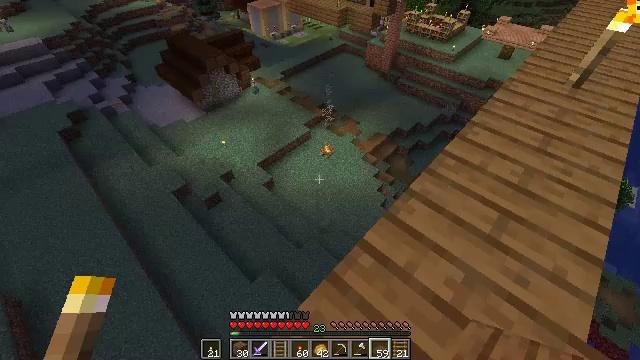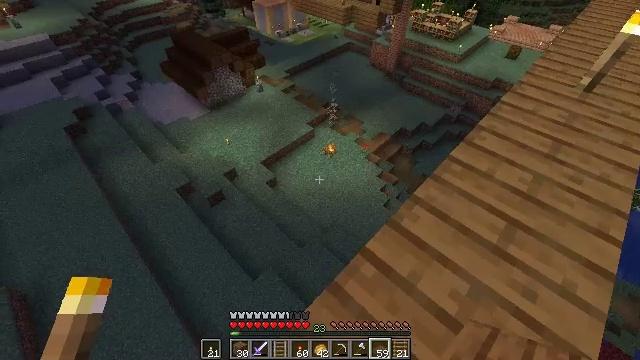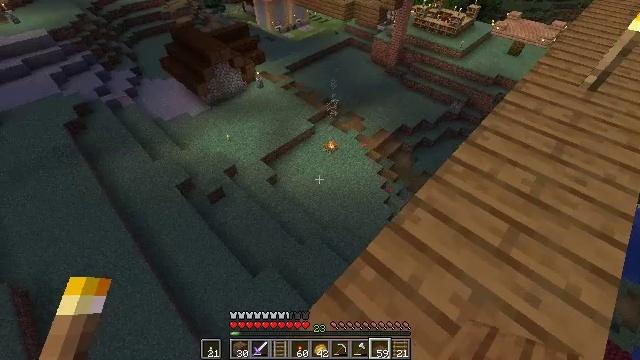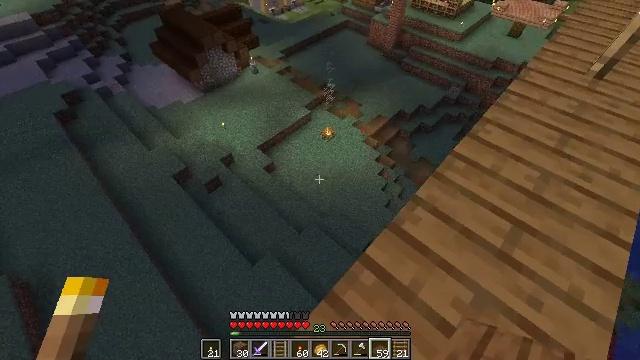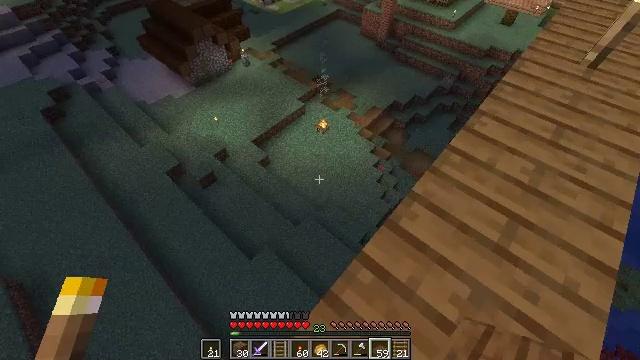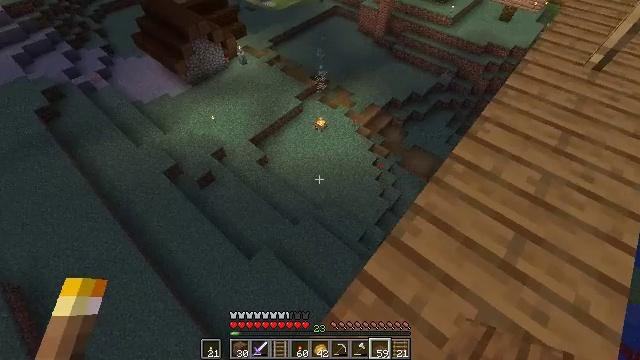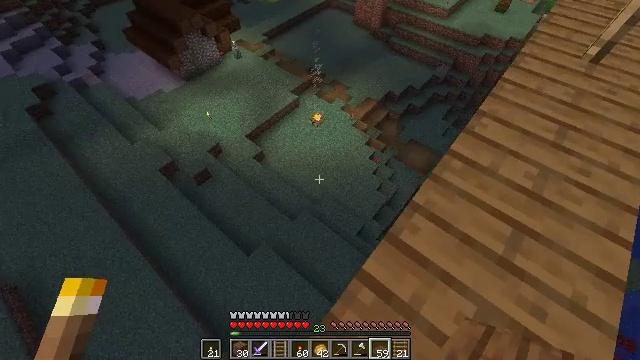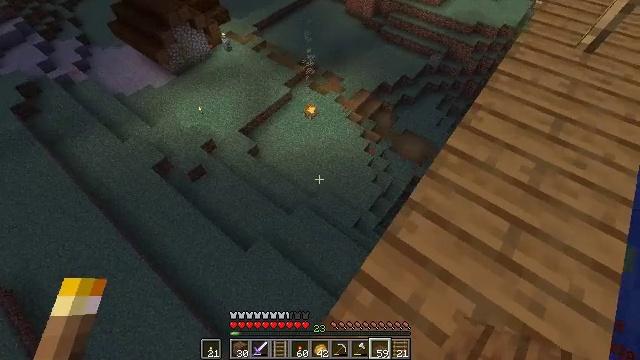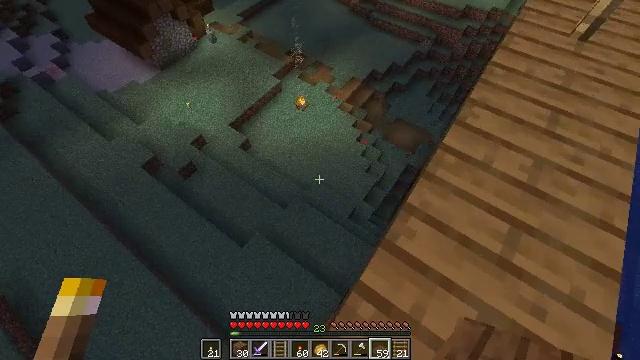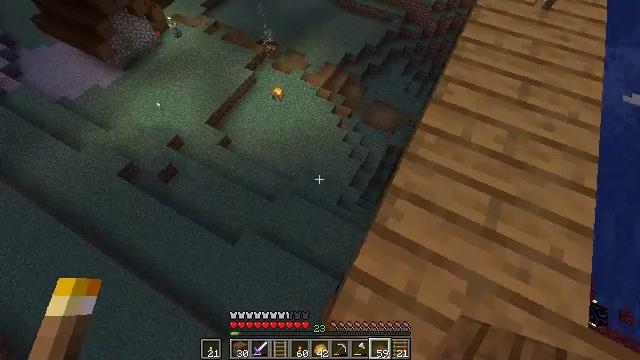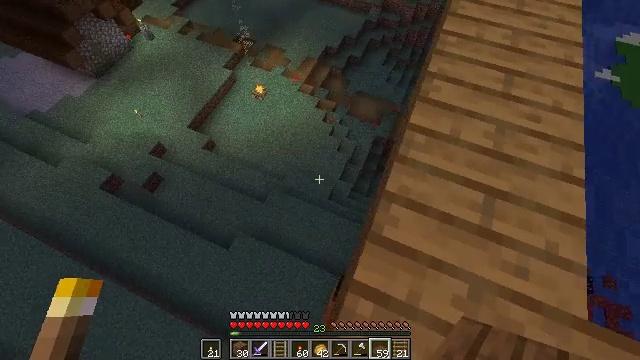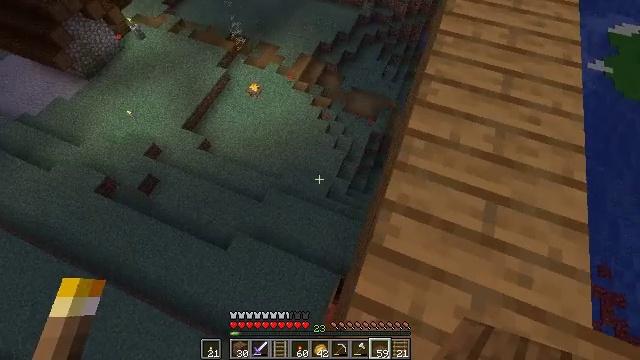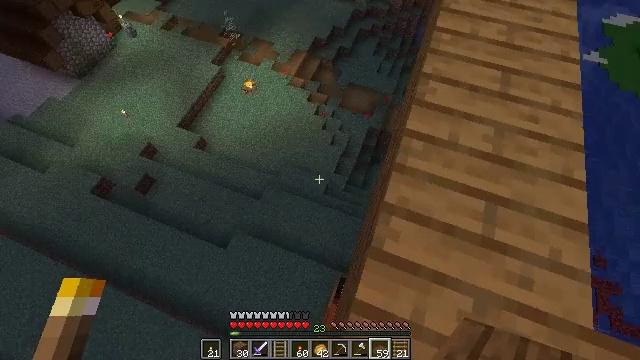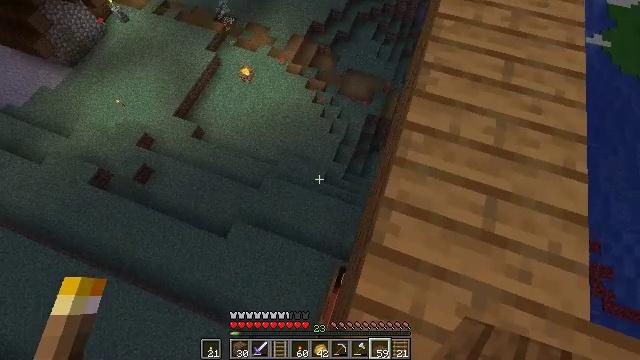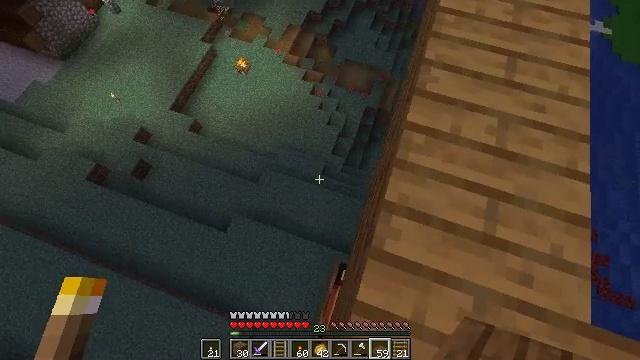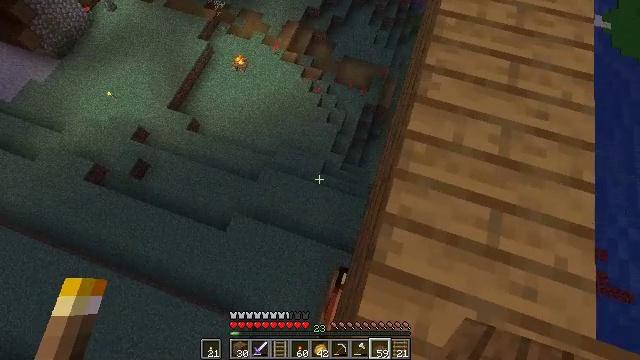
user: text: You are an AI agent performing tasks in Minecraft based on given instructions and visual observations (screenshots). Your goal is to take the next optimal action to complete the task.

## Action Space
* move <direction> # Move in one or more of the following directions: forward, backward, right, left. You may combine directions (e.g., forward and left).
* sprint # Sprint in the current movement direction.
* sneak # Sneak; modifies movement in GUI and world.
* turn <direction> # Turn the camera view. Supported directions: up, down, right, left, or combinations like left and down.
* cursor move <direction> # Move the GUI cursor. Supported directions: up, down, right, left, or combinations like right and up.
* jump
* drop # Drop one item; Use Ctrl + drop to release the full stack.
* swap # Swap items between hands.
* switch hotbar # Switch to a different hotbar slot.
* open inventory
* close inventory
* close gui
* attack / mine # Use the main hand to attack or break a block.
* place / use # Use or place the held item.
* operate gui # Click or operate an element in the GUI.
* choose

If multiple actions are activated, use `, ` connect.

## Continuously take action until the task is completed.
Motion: motion action
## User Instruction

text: Recycle the rail from an abandoned track.
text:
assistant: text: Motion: move forward, sneak, turn left
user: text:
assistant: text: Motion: move forward, sneak
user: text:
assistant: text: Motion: move forward, sneak, turn down
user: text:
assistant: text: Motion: move forward, sneak, turn right and down
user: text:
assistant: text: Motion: move forward, sneak
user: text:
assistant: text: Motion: move forward, sneak, turn right and down
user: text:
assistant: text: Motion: move forward, sneak, turn right and down
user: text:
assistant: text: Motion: move forward, sneak, turn right and down
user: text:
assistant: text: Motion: move forward, sneak, turn right and down
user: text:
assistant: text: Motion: move forward, sneak, turn right and down
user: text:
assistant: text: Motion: move forward, sneak, turn right
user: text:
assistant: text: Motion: move forward, sneak, turn right
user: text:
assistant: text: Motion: move forward, sneak, turn down
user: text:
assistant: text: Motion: move forward, sneak, turn down
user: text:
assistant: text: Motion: move forward, sneak
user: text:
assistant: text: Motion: move forward, sneak
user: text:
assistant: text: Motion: sneak, turn right
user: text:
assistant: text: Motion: sneak, turn right
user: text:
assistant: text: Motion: sneak, turn right
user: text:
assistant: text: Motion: sneak, turn right
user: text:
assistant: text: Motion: sneak, turn right
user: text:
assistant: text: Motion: sneak, turn right
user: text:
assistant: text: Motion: sneak, turn right and up
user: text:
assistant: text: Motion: sneak, turn right and up
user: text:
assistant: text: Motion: sneak, turn right and up
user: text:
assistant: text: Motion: sneak, turn right and up
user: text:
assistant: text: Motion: sneak
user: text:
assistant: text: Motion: sneak
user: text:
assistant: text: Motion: sneak
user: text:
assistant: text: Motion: sneak